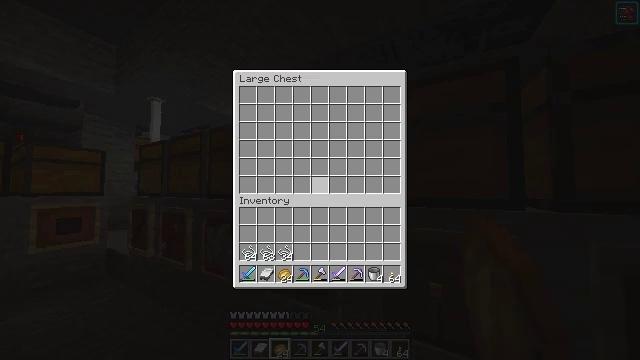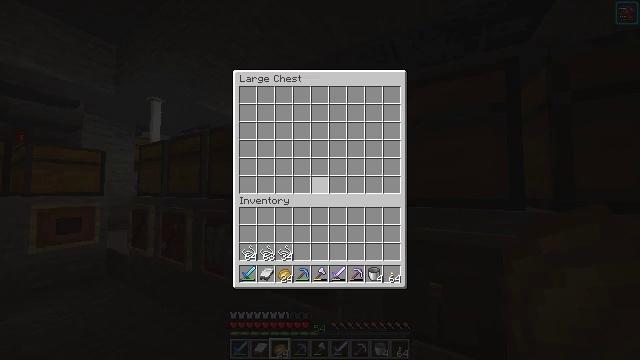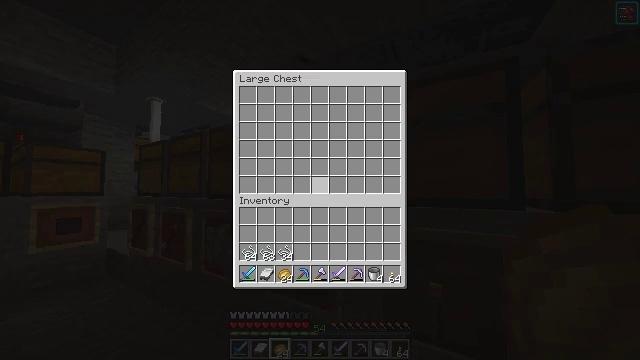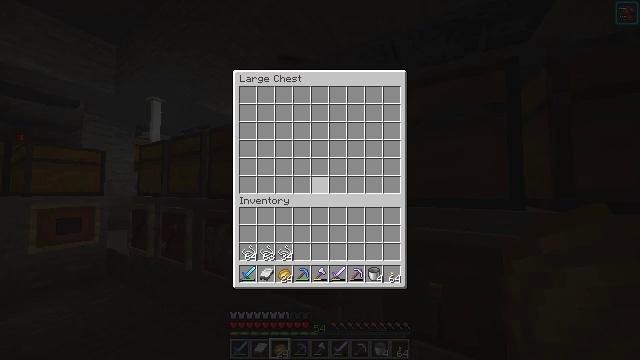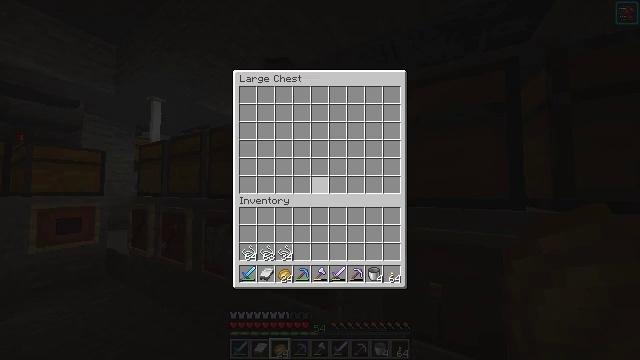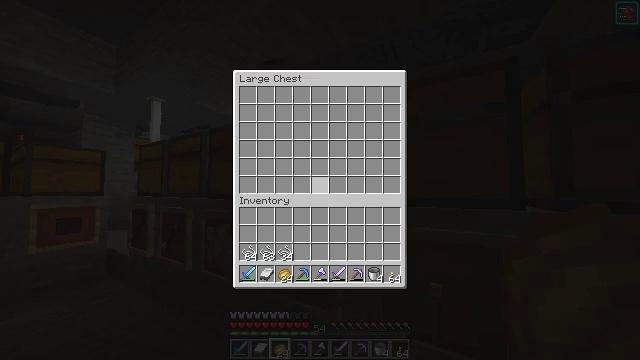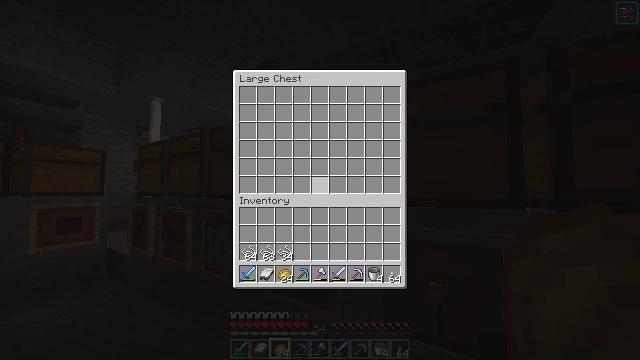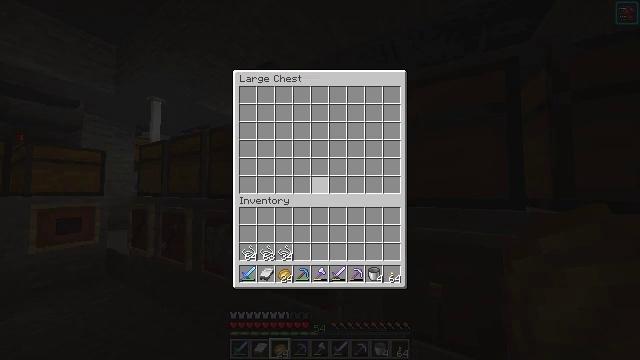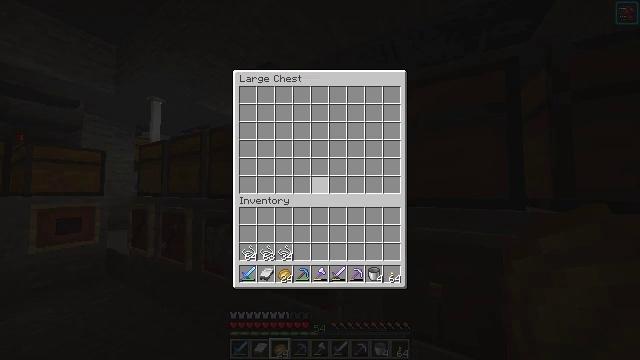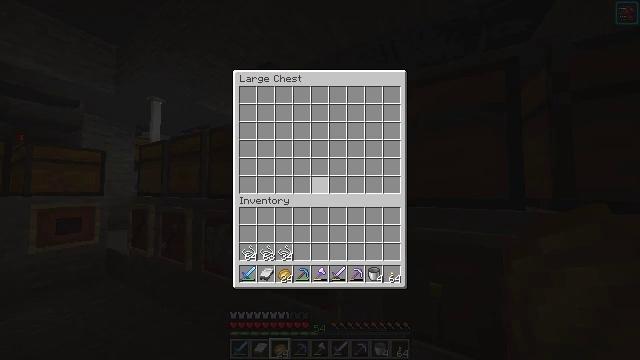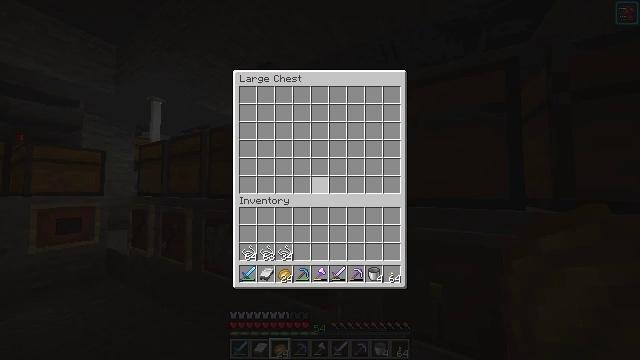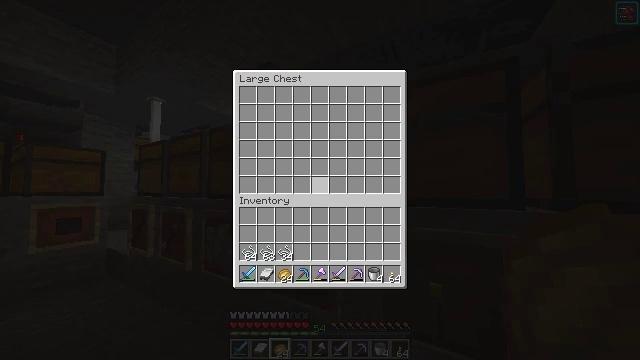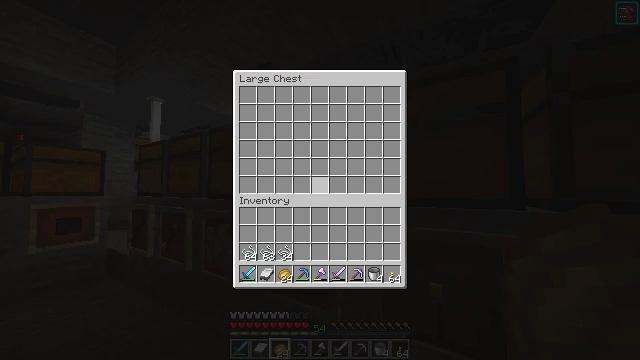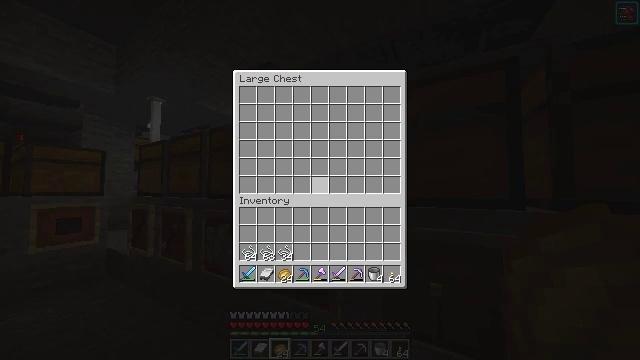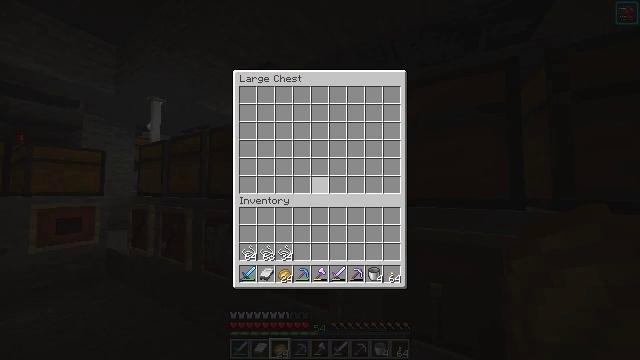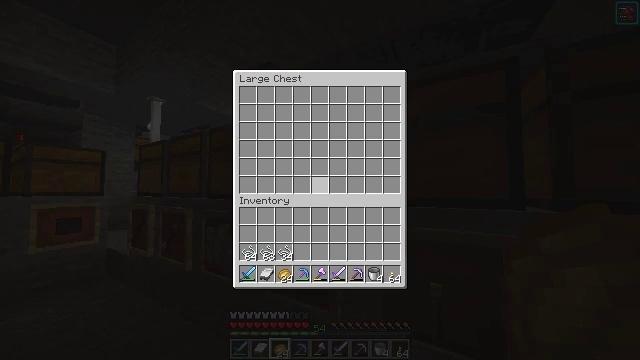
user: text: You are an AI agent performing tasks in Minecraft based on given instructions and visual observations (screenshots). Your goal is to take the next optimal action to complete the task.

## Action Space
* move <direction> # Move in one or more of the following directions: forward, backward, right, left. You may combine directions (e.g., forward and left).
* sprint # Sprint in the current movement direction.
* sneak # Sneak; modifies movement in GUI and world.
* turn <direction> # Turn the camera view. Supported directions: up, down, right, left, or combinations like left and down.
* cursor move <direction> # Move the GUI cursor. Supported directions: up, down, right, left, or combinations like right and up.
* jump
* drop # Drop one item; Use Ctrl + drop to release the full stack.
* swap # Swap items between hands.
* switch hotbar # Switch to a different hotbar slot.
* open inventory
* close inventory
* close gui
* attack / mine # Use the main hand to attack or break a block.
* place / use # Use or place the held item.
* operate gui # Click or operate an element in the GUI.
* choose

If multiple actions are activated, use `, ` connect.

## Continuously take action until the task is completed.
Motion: motion action
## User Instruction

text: Drop a clay ball.
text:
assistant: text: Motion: open gui
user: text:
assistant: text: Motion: no_op
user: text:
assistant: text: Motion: no_op
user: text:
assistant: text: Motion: no_op
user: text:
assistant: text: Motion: no_op
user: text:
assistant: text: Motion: no_op
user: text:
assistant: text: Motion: no_op
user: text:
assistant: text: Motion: no_op
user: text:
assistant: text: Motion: no_op
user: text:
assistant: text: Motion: no_op
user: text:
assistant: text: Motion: no_op
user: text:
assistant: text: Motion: no_op
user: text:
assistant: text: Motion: no_op
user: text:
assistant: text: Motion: no_op
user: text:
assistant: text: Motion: no_op
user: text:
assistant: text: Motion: no_op
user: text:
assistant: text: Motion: no_op
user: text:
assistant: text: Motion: no_op
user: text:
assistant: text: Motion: no_op
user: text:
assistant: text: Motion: no_op
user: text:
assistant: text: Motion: no_op
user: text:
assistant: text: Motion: no_op
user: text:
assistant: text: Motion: no_op
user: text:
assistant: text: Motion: no_op
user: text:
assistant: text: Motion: no_op
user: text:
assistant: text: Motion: no_op
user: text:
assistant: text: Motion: no_op
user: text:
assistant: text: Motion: no_op
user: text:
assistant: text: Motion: no_op
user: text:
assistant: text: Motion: no_op